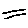
Label: line